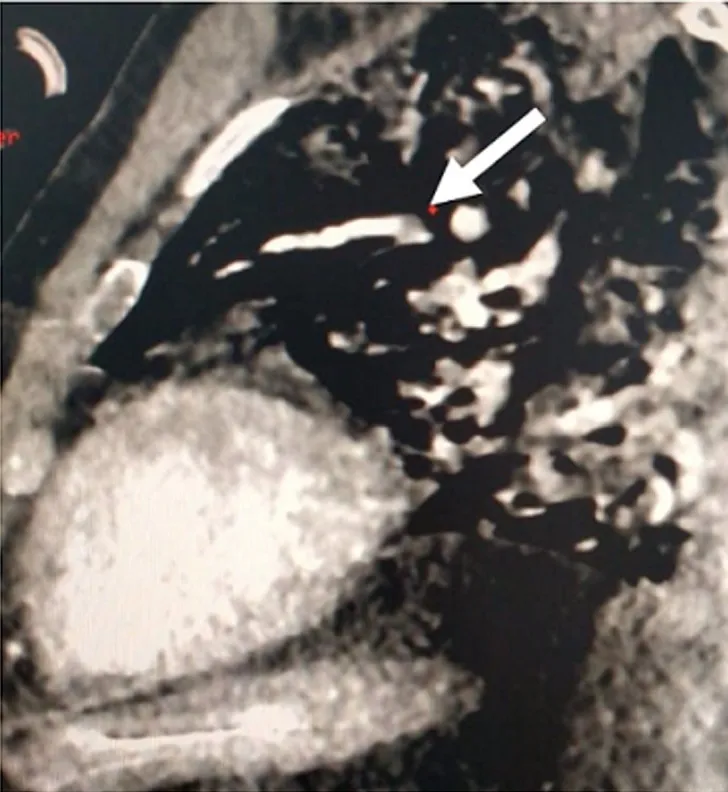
subocclusive pulmonary embolism, sagittal view (white arrow).
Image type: radiology (ct)